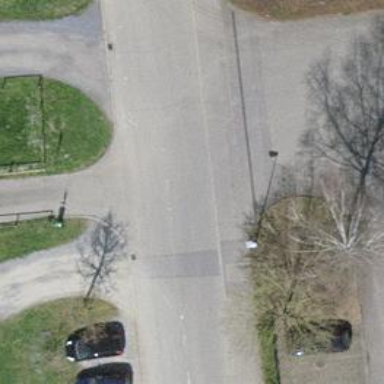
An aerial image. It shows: Residential road with asphalt surface and sidewalk.